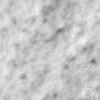
Label: no_change